Aerial crown-view tile of a tropical tree (Barro Colorado Island, Panama), acquired 20241216:
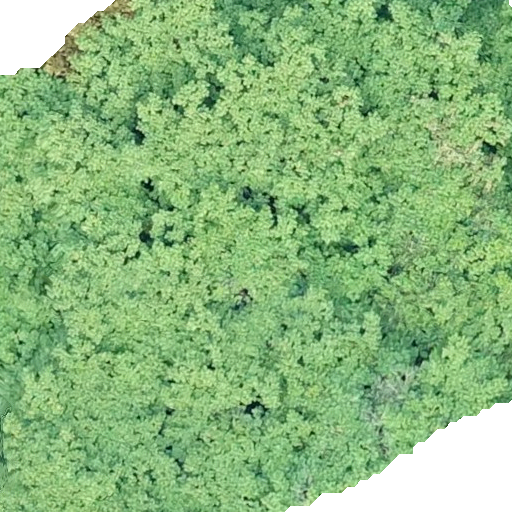
Species: Tachigali panamensis
GBIF accepted scientific name: Tachigali panamensis
Crown area: 488.603 m²